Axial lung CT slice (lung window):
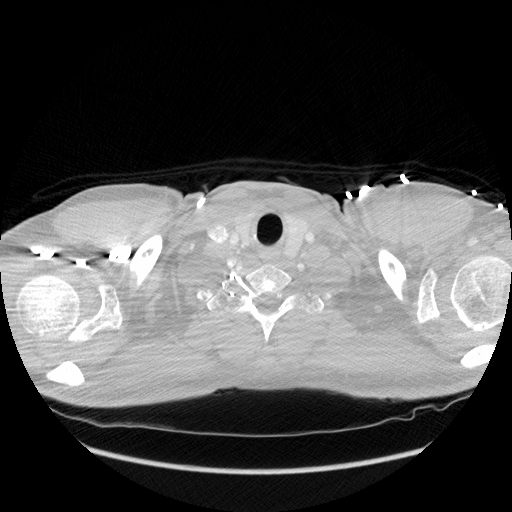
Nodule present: no